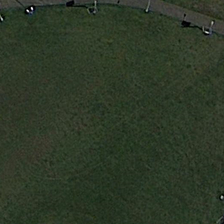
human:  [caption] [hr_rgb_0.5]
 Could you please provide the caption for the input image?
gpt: a road is near a piece of green meadow .

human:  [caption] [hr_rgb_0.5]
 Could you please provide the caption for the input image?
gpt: a road is near a piece of green meadow .

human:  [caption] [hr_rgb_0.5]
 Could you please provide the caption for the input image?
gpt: a road is near a piece of green meadow .

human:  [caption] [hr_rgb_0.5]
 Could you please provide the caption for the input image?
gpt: a road is near a piece of green meadow .

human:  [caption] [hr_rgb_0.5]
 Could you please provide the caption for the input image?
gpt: a road is near a piece of green meadow .